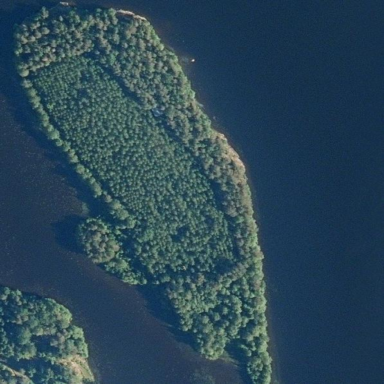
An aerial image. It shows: Islet.